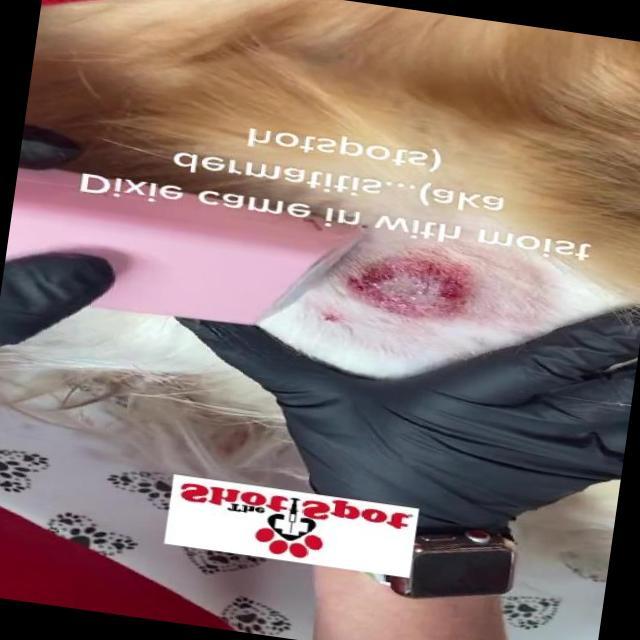
Canine dermatitis — inflammation of the skin presenting with erythema, pruritus, papules, and excoriation. May be allergic, contact, or atopic in origin.